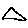
Label: triangle